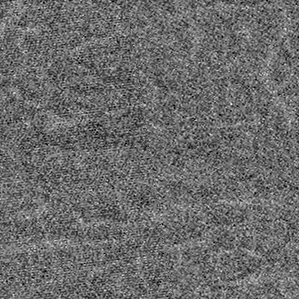
Label: frost